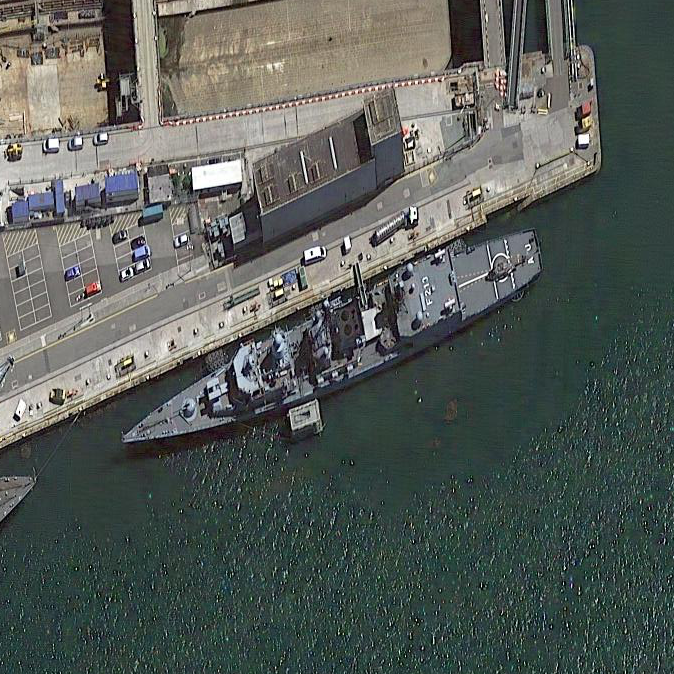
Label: cruiser